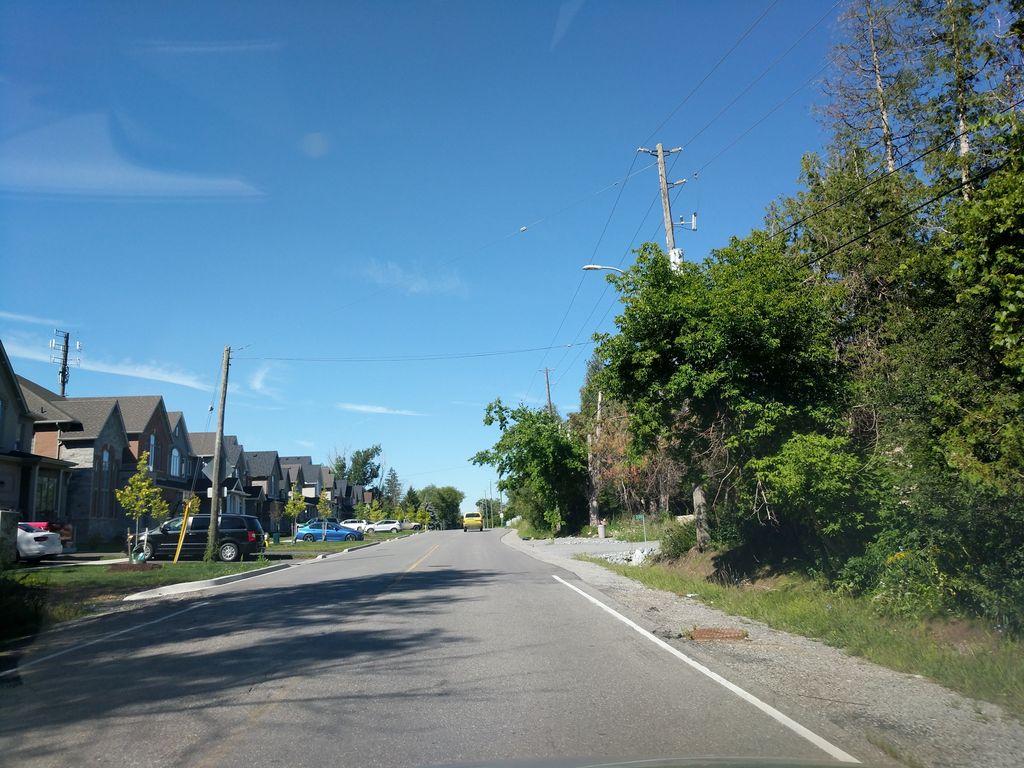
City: toronto